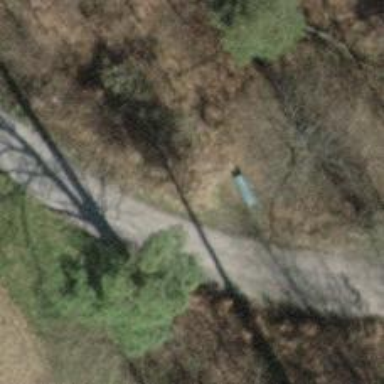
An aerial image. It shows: Bench.